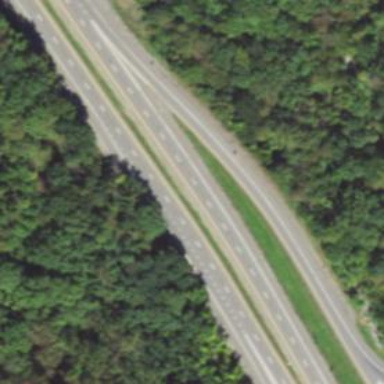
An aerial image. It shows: Trunk link highway with asphalt surface.